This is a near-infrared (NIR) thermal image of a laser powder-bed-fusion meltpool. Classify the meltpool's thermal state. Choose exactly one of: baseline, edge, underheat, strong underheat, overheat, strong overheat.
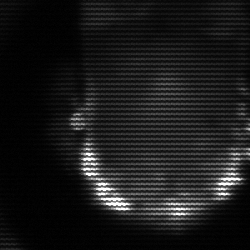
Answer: baseline